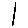
Label: line